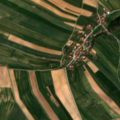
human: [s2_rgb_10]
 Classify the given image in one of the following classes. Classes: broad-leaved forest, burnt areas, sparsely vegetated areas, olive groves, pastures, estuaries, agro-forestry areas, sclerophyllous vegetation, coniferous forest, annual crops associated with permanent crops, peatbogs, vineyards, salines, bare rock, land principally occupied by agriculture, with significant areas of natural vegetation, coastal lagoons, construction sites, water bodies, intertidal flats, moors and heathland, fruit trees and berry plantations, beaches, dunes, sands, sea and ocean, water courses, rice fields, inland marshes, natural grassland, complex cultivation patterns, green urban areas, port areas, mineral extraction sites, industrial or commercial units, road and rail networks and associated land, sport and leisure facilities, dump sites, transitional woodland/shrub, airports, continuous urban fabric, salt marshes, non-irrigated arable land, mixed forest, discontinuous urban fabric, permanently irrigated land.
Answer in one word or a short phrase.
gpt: discontinuous urban fabric, non-irrigated arable land, coniferous forest